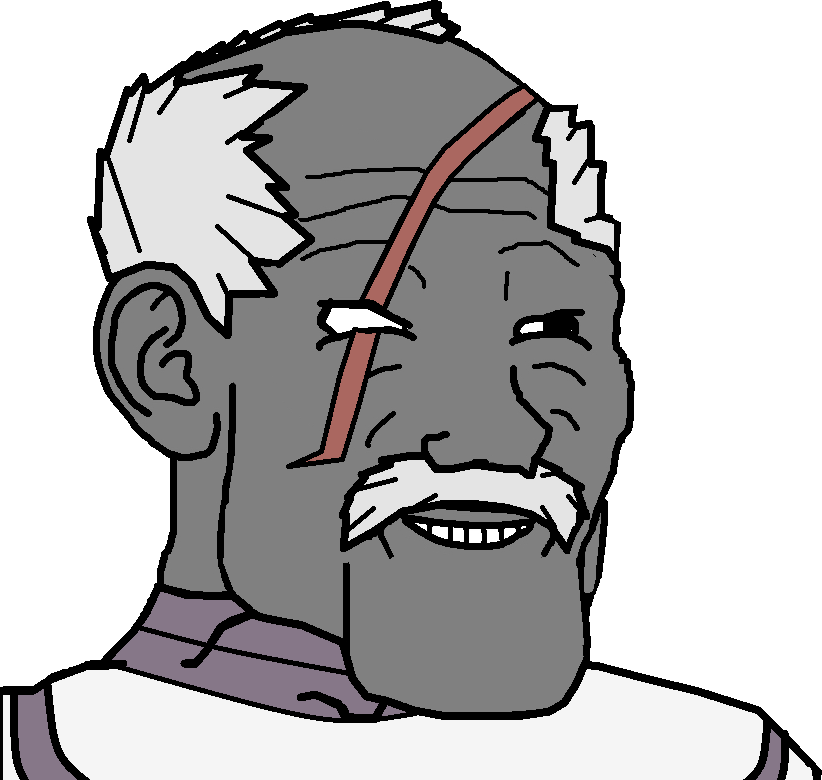
Label: 5_Grey_Chad